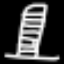
Label: The Eiffel Tower